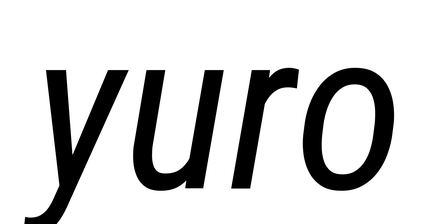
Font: Roboto-Italic_Condensed_Italic